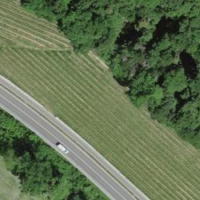
EUNIS habitat code: 25
Species observed at this site:
Pholidoptera griseoaptera
Tettigonia viridissima
Oecanthus pellucens